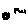
Label: flower